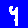
Digit: 9